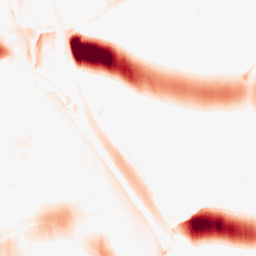
Category: morphological
Decomposition family: morphological_ellipse
Decomposition parameters: operation: opening
width: 50
height: 5
Upsampling method: regularized
Upsampling parameters: scale: 4
lambda_reg: 0.001
Upsampling scale: 4